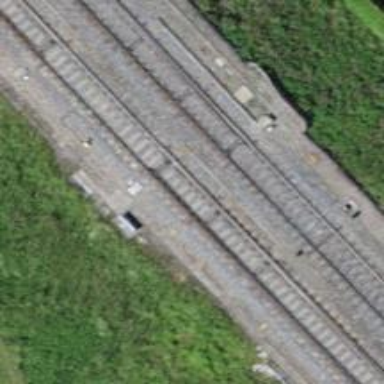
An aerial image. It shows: Single railway track with electrified contact line.